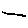
Label: line